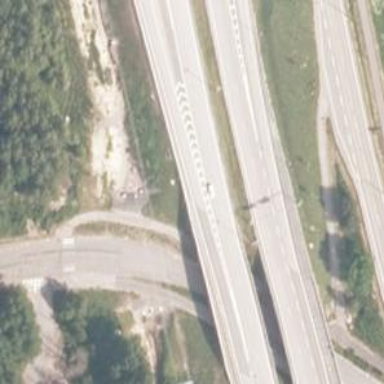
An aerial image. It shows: Asphalt motorway.